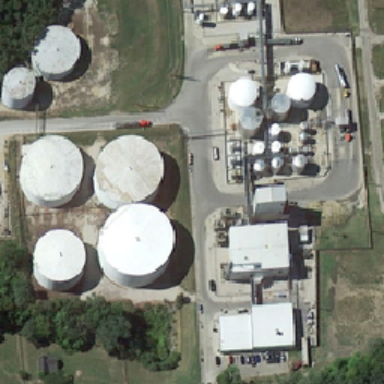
Many reservoirs are surrounded by some green trees .